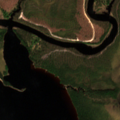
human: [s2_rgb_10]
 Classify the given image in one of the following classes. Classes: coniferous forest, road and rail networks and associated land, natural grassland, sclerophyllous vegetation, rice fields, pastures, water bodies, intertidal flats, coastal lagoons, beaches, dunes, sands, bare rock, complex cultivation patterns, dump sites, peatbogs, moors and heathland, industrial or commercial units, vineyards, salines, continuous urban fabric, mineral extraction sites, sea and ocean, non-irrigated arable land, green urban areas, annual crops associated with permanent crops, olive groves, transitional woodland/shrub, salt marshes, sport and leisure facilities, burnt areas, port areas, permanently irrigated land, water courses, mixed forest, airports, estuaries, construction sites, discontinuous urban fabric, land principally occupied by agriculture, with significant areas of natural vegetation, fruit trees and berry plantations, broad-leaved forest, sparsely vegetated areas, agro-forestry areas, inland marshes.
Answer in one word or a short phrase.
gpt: coniferous forest, peatbogs, water bodies